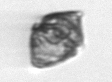
Label: Kryptoperidinium_triquetrum